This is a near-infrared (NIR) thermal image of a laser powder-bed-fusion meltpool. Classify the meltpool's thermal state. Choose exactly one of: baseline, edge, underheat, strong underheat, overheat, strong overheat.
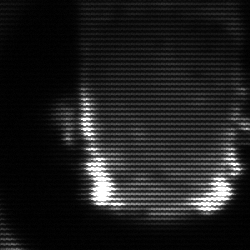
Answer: baseline